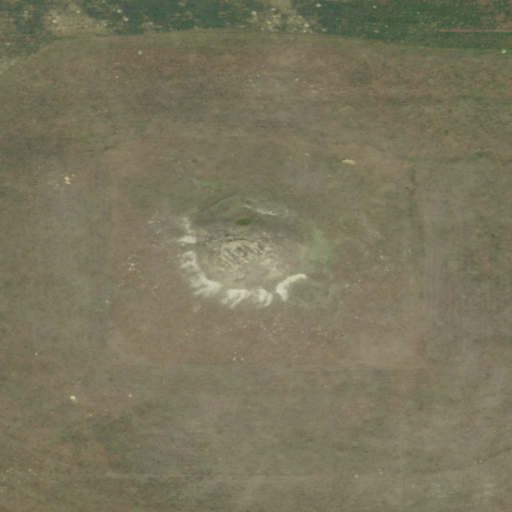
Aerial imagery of mountain in North Dakota named Robbers Butte containing grassland and cultivated crops